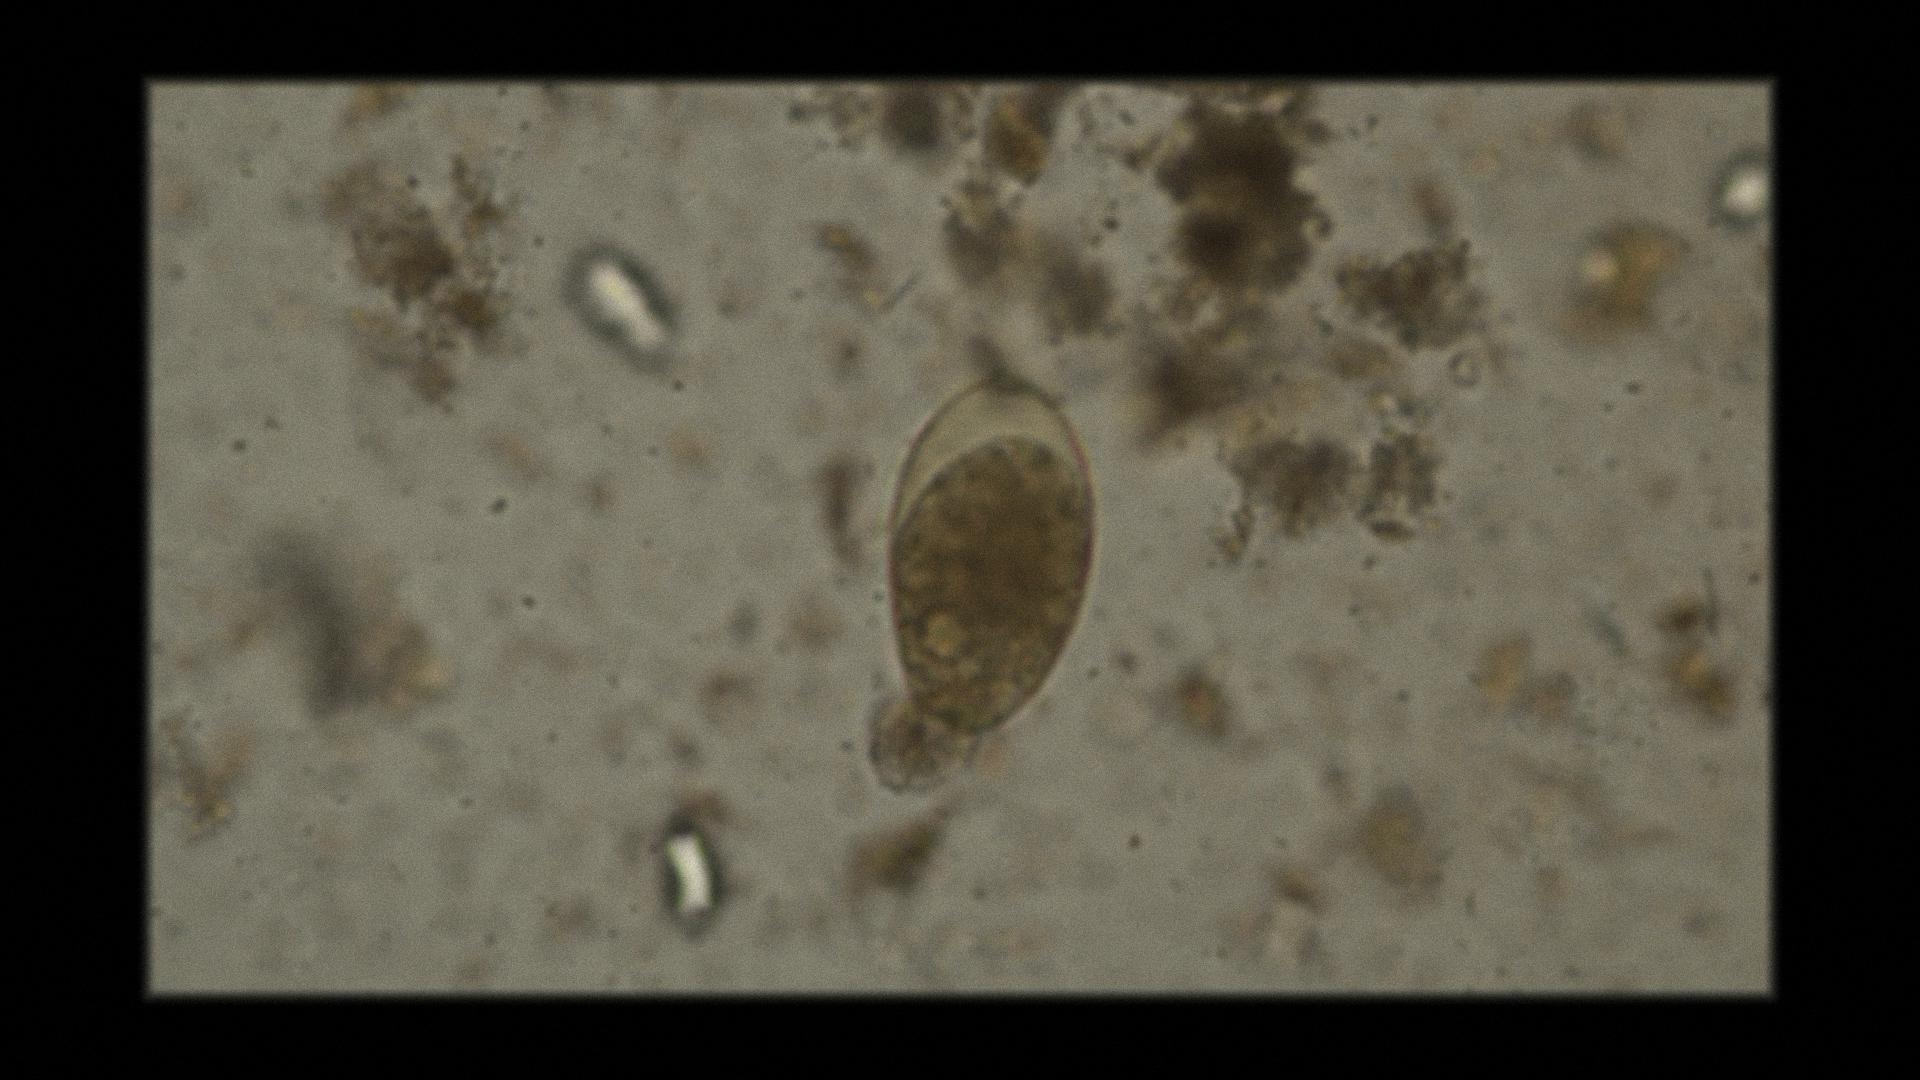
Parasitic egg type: Fasciolopsis buski